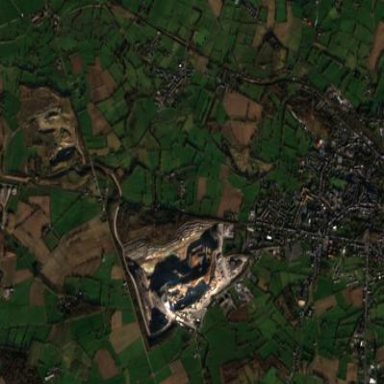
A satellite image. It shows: Quarry with sand and gravel resources.